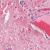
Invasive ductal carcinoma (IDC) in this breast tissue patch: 0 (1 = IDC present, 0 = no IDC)